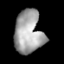
Tissue: lung
Cell type: T cells
Senescence score: 0.2427
Nuclear area (px): 1176
Mean DAPI intensity: 164.401